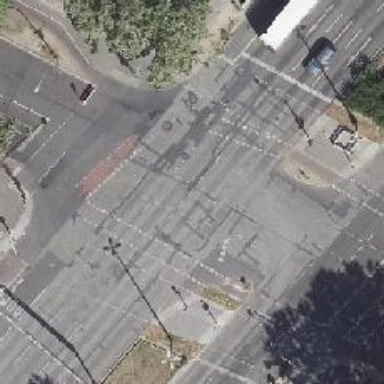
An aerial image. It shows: Primary road with asphalt surface. There are separate sidewalks on both sides and exclusive cycle lane.